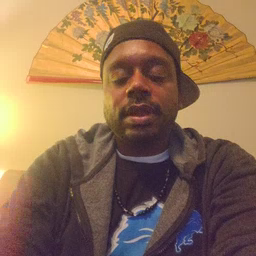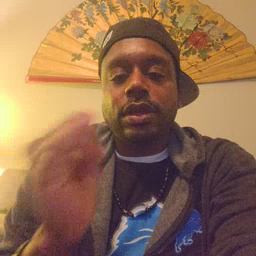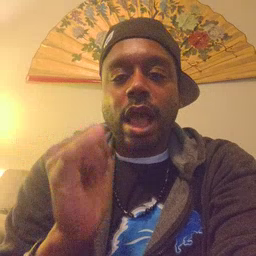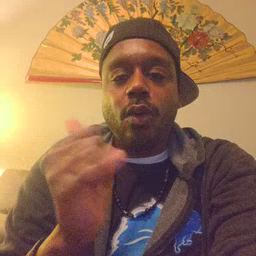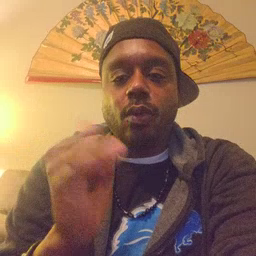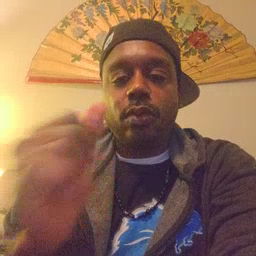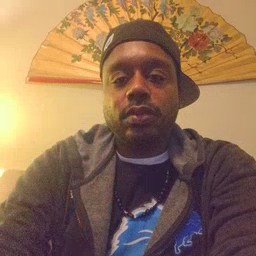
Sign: yellow